Aerial crown-view tile of a tropical tree (Barro Colorado Island, Panama), acquired 20240813:
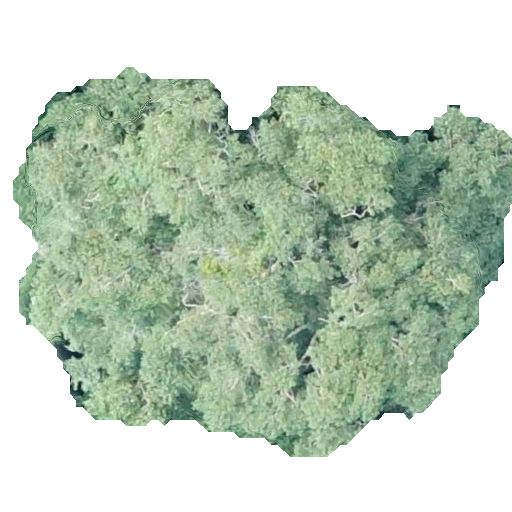
Species: Chrysophyllum cainito
GBIF accepted scientific name: Chrysophyllum cainito
Crown area: 218.951 m²